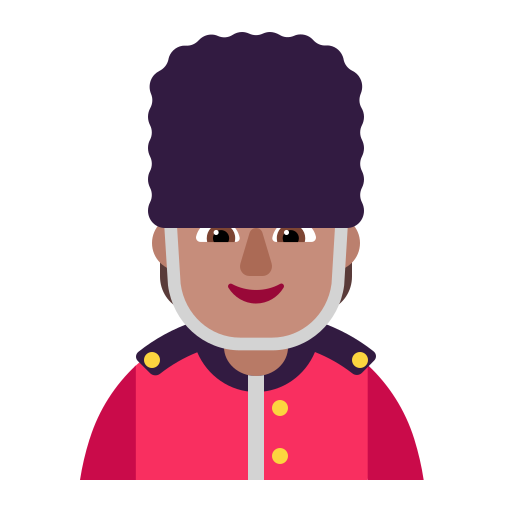
guard flat